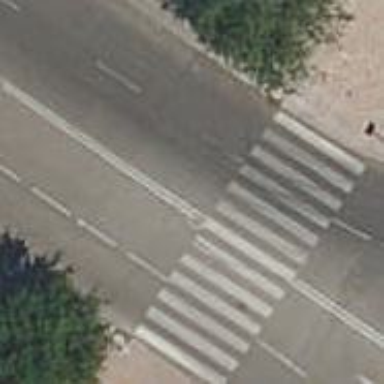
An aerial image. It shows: Road with "give way" sign.